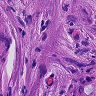
Metastatic tissue present: yes